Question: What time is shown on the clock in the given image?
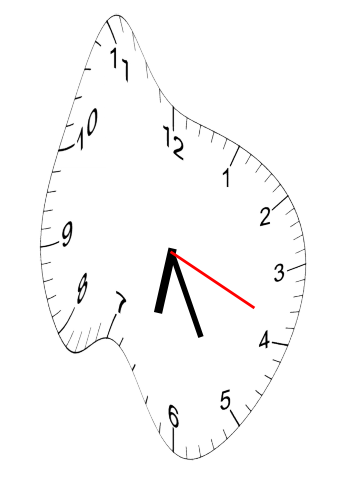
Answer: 06:25:19